Question: I am attempting to modify the extremely helpful open keynotes button script to create a 'reload keynotes' button.
Currently i am trying to use the Reload Method of the KeyBasedTreeEntryTable class.
'''
kt = DB.KeynoteTable.GetKeynoteTable(revit.doc)
kt_ref = kt.GetExternalFileReference()
path = DB.ModelPathUtils.ConvertModelPathToUserVisiblePath(
kt_ref.GetAbsolutePath()
)
reloader = DB.KeyBasedTreeEntryTable.Reload()
if not path:
forms.alert('No keynote file is assigned.')
else:
reloader
'''
This is the error message that i am receiving.
> TypeError: Reload() takes exactly 2 arguments (0 given)

I am stuck here and appreciate any help.
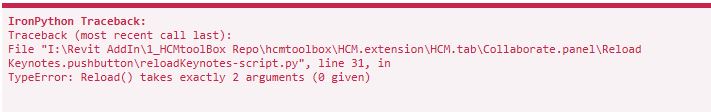
Answer: You can use Revit API to reload the keynotes, the method 'KeyBasedTreeEntryTable.Reload' just needs a parameter to store warnings thrown during operation, this parameter can be 'None' to make it easy.
Also 'KeyBasedTreeEntryTable' should be an instance, the reload method is not static.
The cool thing is that you don't need to find any 'KeyBasedTreeEntryTable' instance, because the <URL> class inherits from 'KeyBasedTreeEntryTable', so the 'Reload' method is already available with the 'kt' instance in your script.
(This operation needs a transaction context too, like in the following examples)
# Simple way
'''
kt = DB.KeynoteTable.GetKeynoteTable(revit.doc)
t = DB.Transaction(revit.doc)
t.Start('Keynote Reload')
try:
result = kt.Reload(None)
t.Commit()
except:
t.RollBack()
forms.alert('Keynote Reloading : {}'.format(result))
# result can be 'Success', 'ResourceAlreadyCurrent' or 'Failure'
'''
# Complete way
'''
kt = DB.KeynoteTable.GetKeynoteTable(revit.doc)
# create results object
res = DB.KeyBasedTreeEntriesLoadResults()
t = DB.Transaction(revit.doc)
t.Start('Keynote Reload')
try:
result = kt.Reload(res) # pass results object
t.Commit()
except:
t.RollBack()
# read results
failures = res.GetFailureMessages()
syntax_err = res.GetFileSyntaxErrors()
entries_err = res.GetKeyBasedTreeEntryErrors()
# res.GetFileReadErrors() returns files errors, should be already in failures Messages
warnings = ''
warnings += '
'.join([message.GetDescriptionText() for message in failures])
if syntax_err:
warnings += '
Syntax errors in the files :
'
warnings += '
'.join(syntax_err)
if entries_err:
warnings += '
Entries with error :
'
warnings += '
'.join([key.GetEntry().Key for key in entries_err])
forms.alert('Keynote Reloading : {}
{}'.format(result, warnings))
'''